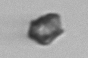
Label: detritus_transparent